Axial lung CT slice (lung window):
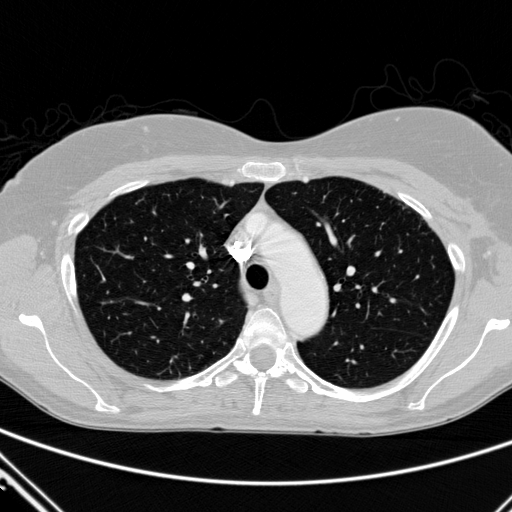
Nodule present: no